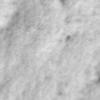
Label: no_change